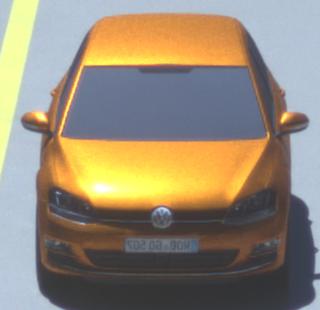
Make: VW
Model: Golf 1.2 TSI BMT
Detailed model: Golf (VII)
Model produced from: 2012/11
Model produced until: 2014/05
Doors: 3
Color: orange
Road condition: wet road
Daytime: midday
Contrast: high contrast